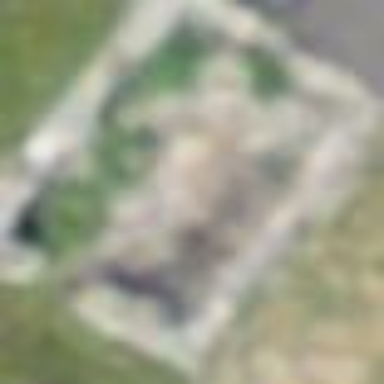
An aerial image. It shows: Historic building now in ruins.